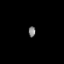
Tissue: prostate
Cell type: T cells
Senescence score: 0.2309
Nuclear area (px): 75
Mean DAPI intensity: 122.573